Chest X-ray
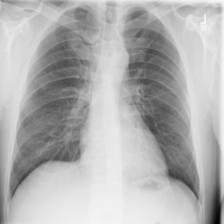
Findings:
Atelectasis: negative
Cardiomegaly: negative
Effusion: negative
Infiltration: negative
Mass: negative
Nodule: positive
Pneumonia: negative
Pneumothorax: negative
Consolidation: negative
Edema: negative
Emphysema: negative
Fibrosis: negative
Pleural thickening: negative
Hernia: negative